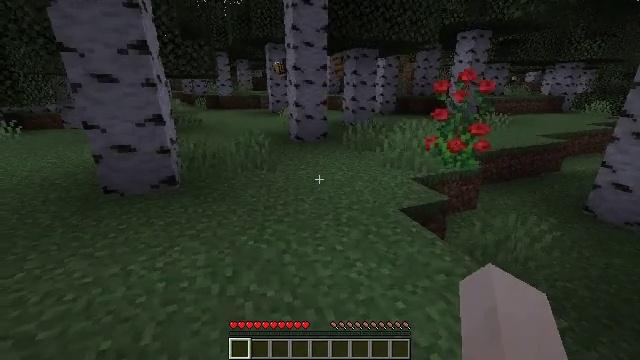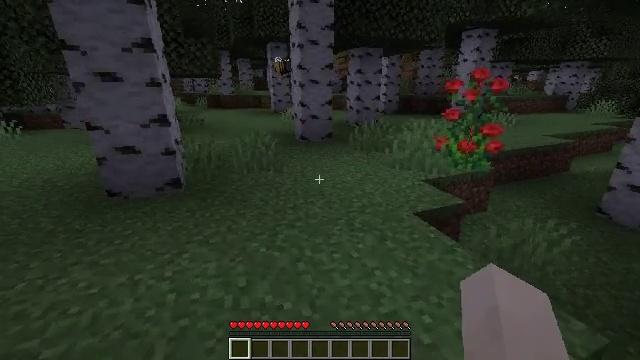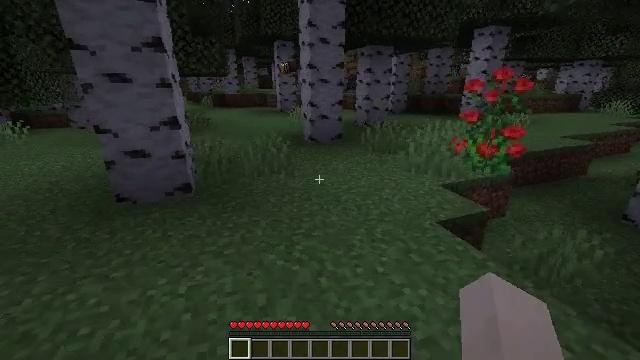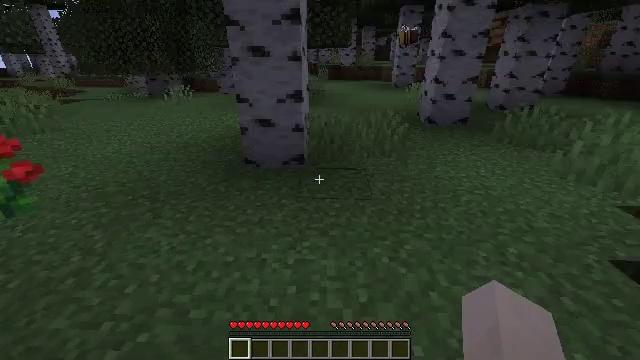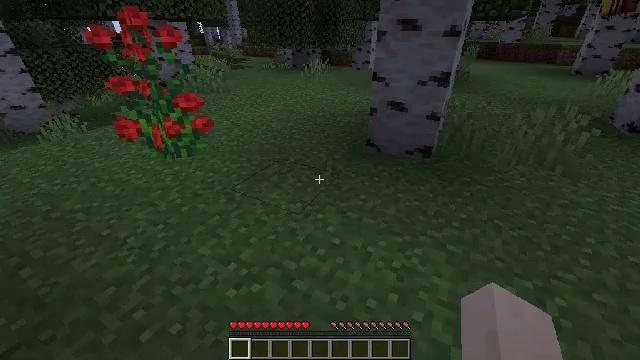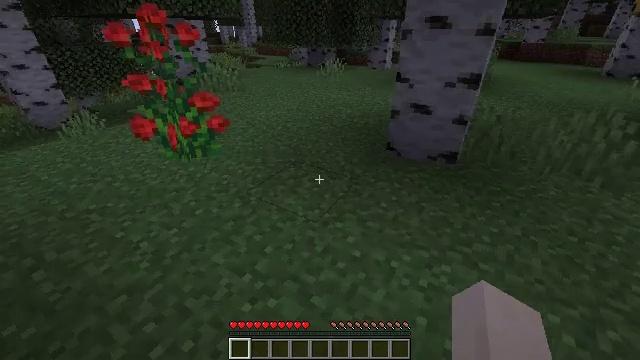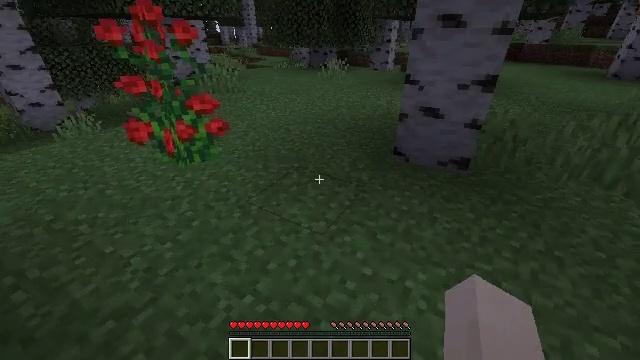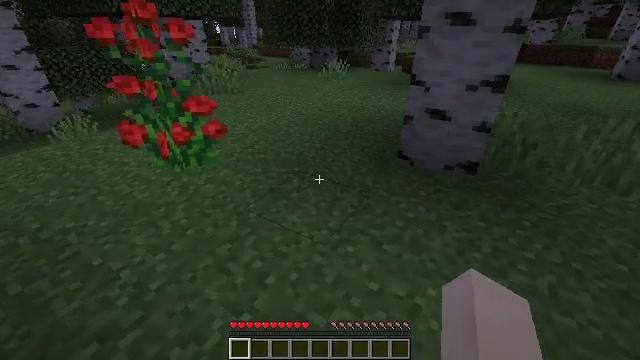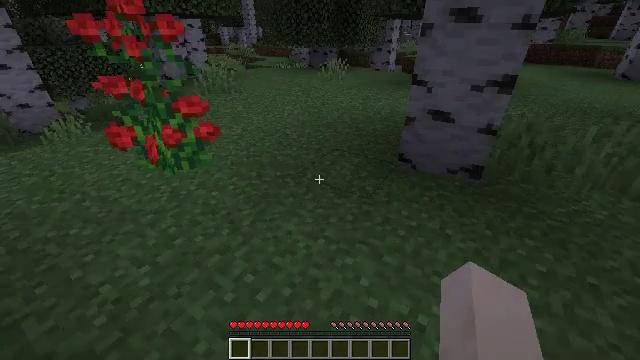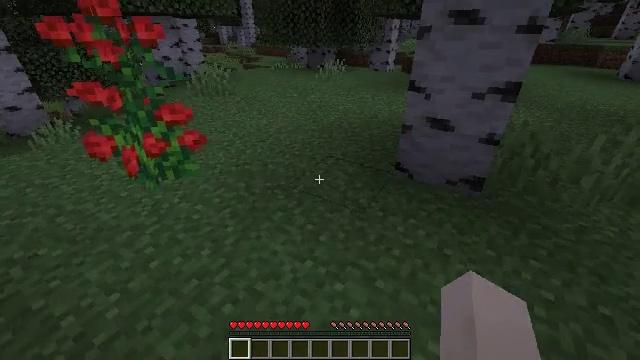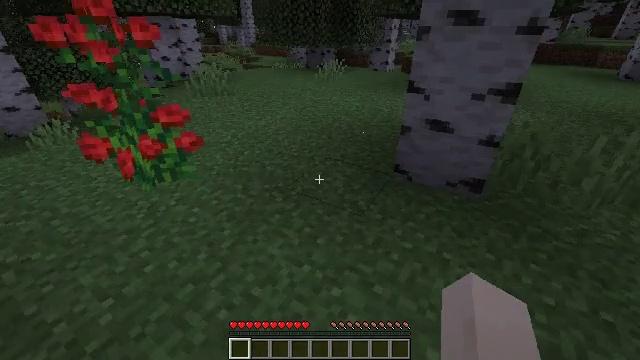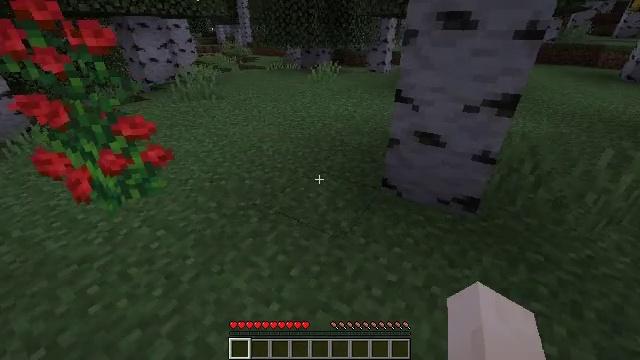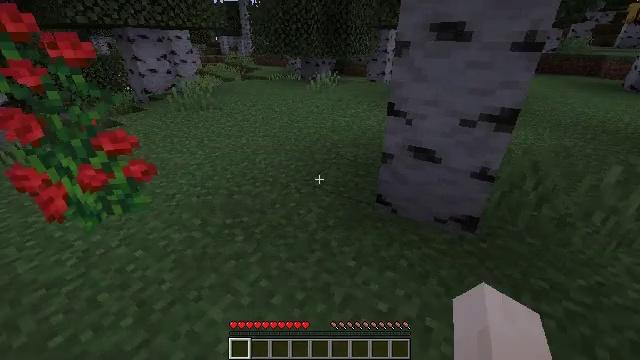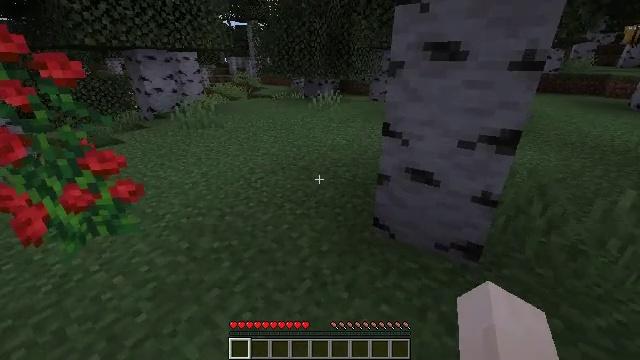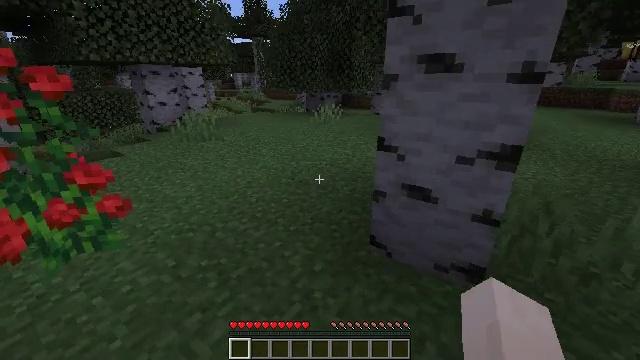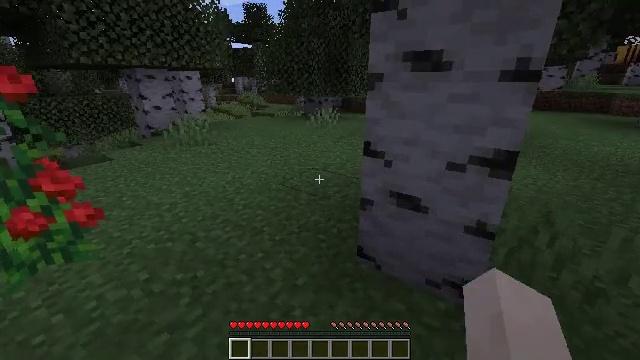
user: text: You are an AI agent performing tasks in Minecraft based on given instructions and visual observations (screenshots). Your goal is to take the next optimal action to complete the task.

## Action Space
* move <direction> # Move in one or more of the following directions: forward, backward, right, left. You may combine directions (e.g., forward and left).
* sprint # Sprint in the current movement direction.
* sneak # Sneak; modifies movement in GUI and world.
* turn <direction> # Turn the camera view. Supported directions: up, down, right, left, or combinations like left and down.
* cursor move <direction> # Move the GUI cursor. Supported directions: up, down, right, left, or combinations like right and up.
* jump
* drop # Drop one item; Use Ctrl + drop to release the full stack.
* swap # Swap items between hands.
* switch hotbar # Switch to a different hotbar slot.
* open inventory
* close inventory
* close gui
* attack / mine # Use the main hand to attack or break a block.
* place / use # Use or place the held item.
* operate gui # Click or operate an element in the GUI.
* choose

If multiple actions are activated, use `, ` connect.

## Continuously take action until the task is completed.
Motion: motion action
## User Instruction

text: Gather bee nest from a tree in the forest.
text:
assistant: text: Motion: move forward and move left
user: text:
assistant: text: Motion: move forward and move left
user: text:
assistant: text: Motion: move forward and move left, turn left and down
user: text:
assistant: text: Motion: move forward and move left, turn left and down
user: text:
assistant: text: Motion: move forward and move left, turn left
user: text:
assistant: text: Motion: move forward and move left
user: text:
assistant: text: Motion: move forward and move left
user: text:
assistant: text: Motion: move forward and move right
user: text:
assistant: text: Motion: move forward and move right
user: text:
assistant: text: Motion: move forward and move right
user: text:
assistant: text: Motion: move forward and move right
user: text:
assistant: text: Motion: move forward and move right, turn up
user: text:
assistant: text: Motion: move forward and move right, turn left and up
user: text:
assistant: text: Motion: move forward and move right, turn up
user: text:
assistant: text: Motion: move forward and move right
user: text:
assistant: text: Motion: move forward and move right
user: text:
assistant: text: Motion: move forward
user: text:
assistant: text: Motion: move forward and move left
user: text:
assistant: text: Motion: move forward and move left
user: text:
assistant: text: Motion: move forward and move left, turn right
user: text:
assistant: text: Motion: move forward and move left, turn right and up
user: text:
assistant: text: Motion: move forward and move left, turn right and up
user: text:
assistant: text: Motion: move forward and move left, turn right and up
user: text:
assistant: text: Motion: move forward and move left, turn right and up
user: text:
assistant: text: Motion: move forward and move left
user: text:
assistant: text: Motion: move forward and move left
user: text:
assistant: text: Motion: move forward and move left
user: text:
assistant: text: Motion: move forward and move left, turn left
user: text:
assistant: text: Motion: move forward and move left, turn left
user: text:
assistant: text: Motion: move forward and move left, turn left and down